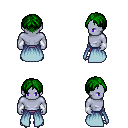
a pixel art fantasy rpg character, male body template, dark elf, purple skin, overskirt, magenta pants, green parted hairstyle, white cloth bracers, metal boots, four views (front, back, left, right), 2x2 character sprite sheet, small pixel art, hard edges, no anti-aliasing